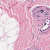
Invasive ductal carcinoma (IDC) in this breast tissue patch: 0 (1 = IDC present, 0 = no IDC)